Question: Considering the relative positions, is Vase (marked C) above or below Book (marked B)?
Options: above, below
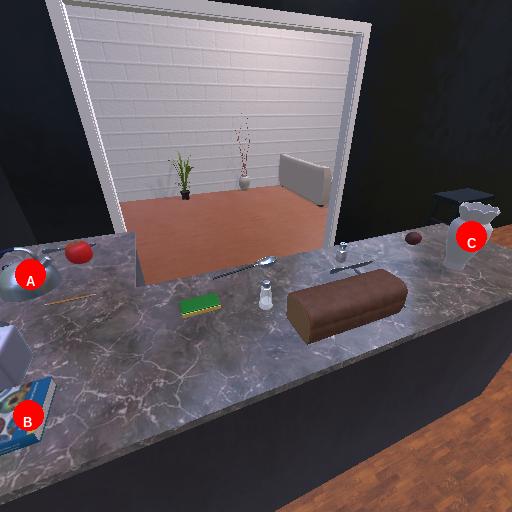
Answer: above